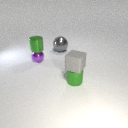
small purple metal sphere in front of large gray metal sphere